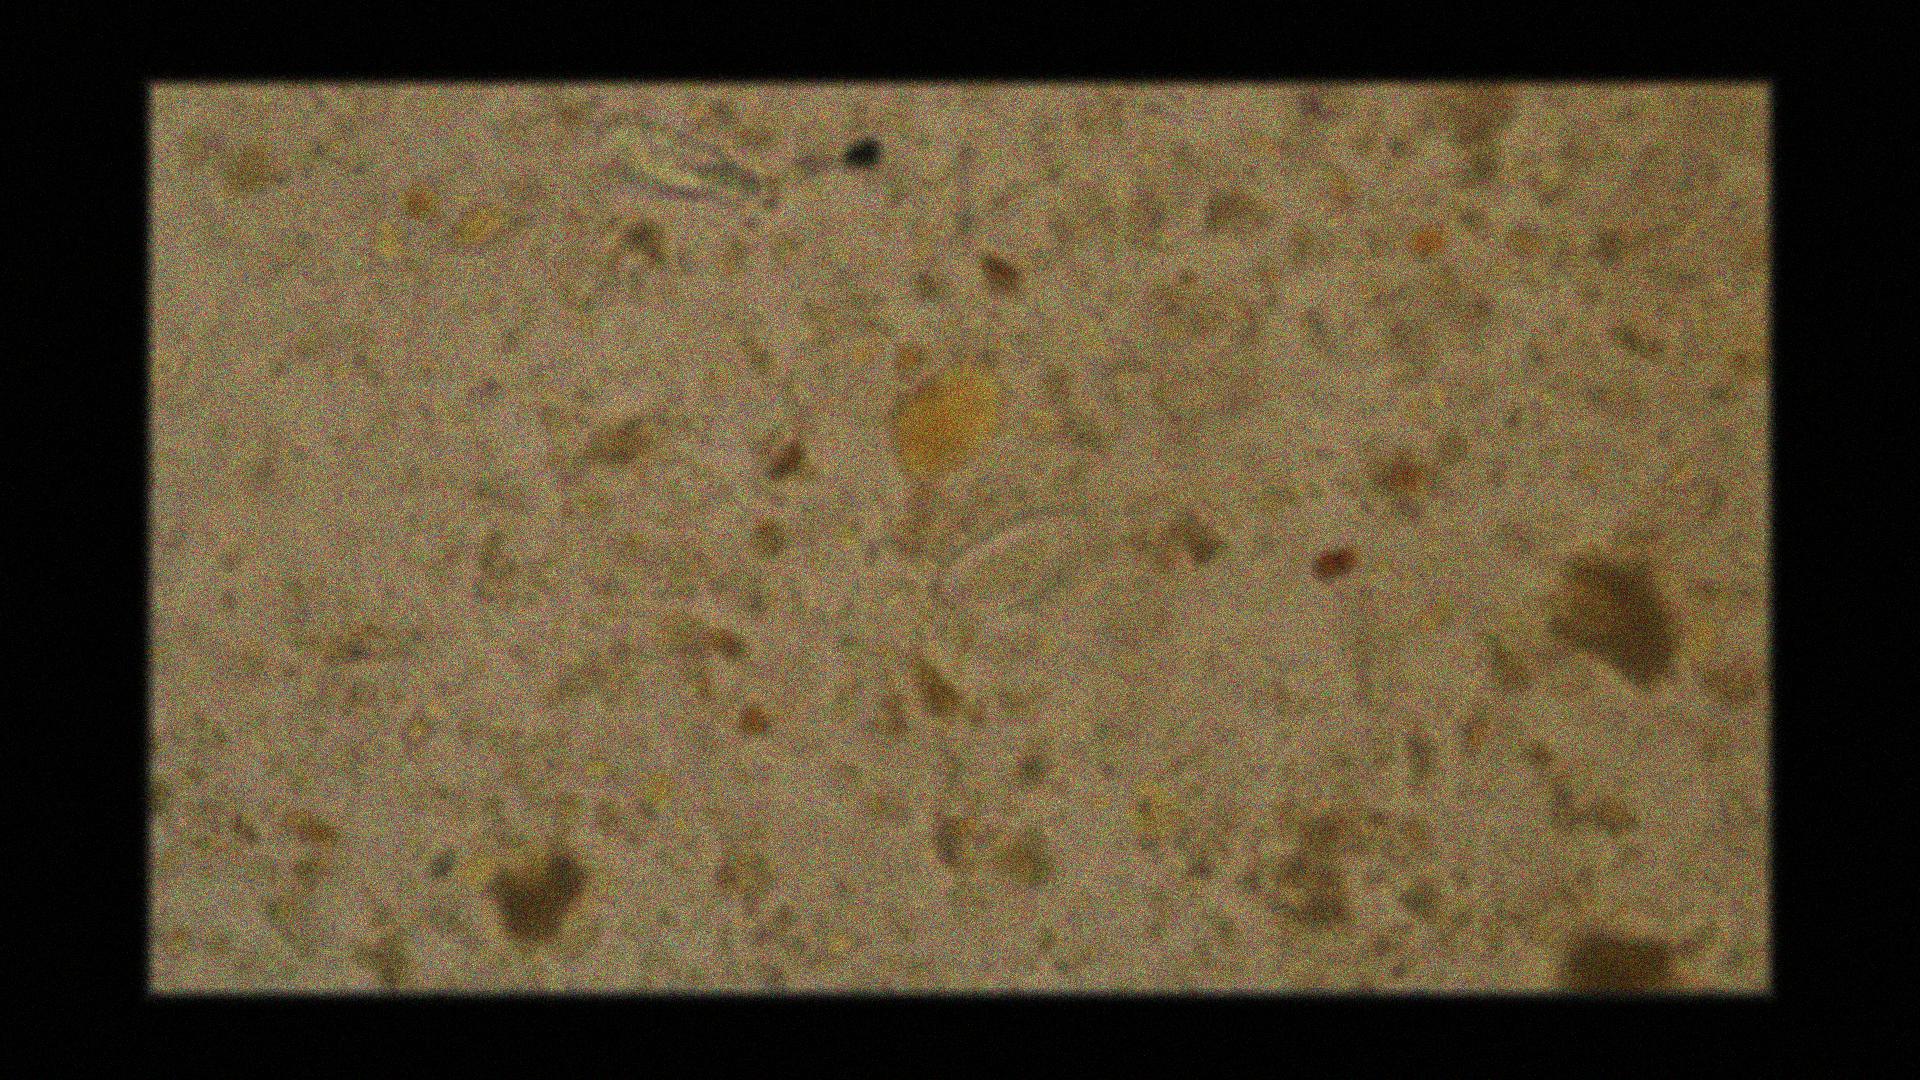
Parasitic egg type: Enterobius vermicularis